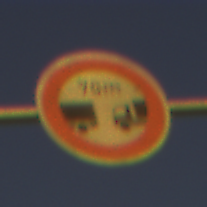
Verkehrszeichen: VerbotUnterschreitenMindestabstand
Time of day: SunriseSunset
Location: Outdoor (RoadRail)
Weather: PartlyCloudy
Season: NotSpecified
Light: Natural